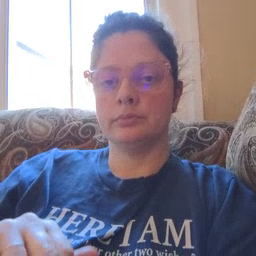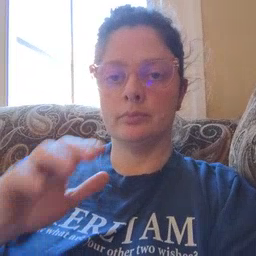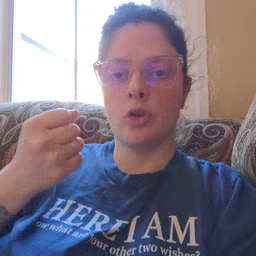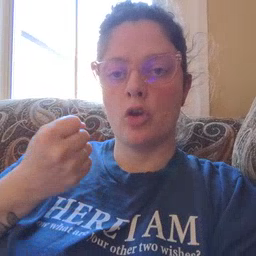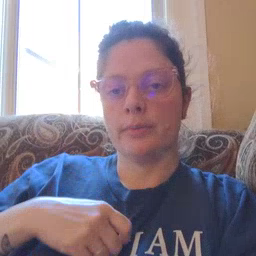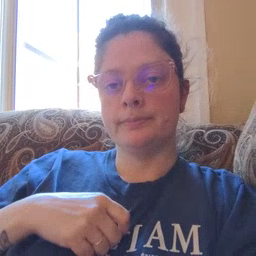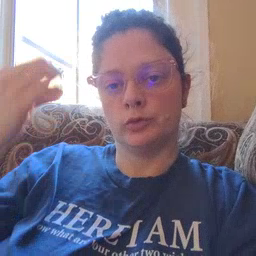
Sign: car